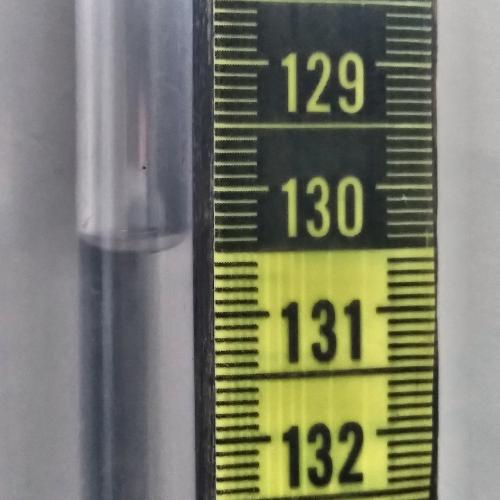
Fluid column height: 130.4 cm